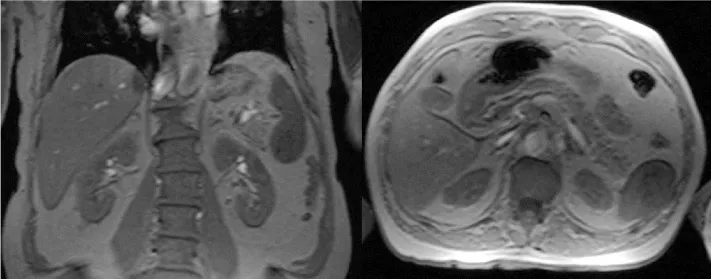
A mass of lower third of the spleen (55 mm of diameter) with a not uniform enhancement.
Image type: radiology (mri)